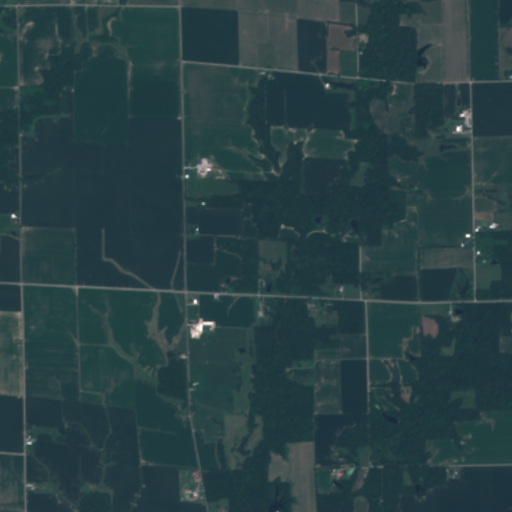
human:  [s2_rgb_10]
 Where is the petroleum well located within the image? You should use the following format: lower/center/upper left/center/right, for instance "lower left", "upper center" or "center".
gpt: The petroleum well is located in the lower left of the image.
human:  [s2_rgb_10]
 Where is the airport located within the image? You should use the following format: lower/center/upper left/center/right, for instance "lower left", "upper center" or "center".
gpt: There is no airport in the image.